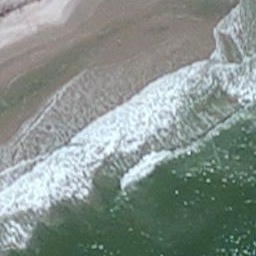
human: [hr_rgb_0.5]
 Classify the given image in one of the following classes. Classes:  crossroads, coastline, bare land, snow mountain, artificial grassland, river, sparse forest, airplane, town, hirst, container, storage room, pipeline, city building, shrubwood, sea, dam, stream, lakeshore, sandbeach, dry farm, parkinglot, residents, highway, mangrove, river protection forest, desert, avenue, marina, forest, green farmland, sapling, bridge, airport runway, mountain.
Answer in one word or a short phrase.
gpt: coastline